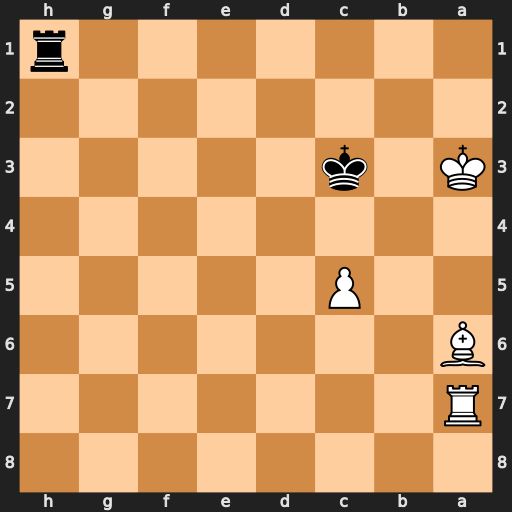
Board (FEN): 8/R7/B7/2P5/8/K1k5/8/7r
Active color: b
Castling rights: -
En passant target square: -
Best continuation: Ra1#